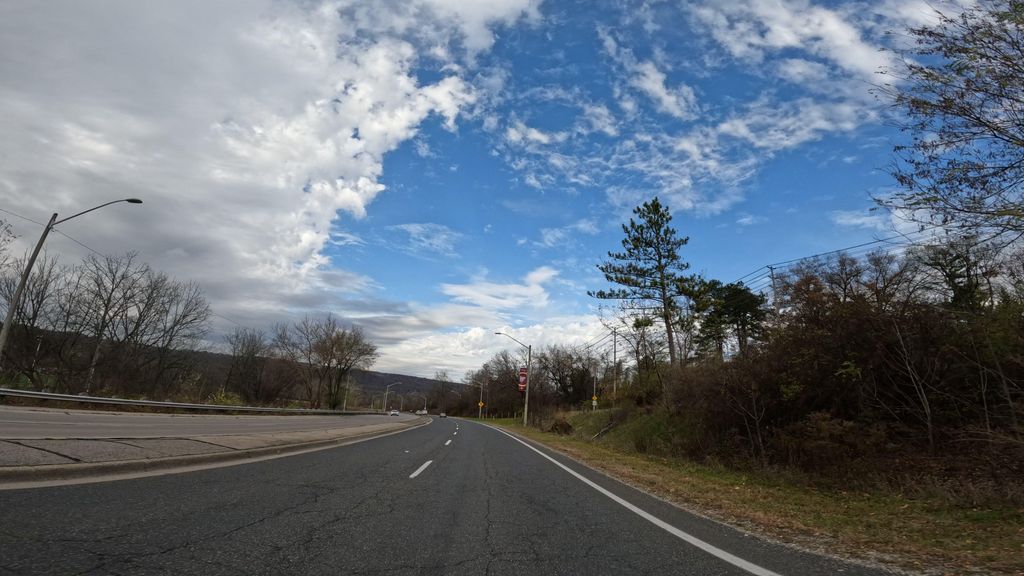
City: hamilton